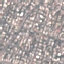
Land use / land cover class: Residential